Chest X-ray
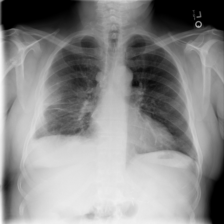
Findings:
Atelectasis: negative
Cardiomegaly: negative
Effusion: positive
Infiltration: negative
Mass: negative
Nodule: negative
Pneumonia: negative
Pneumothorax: negative
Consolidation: negative
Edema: negative
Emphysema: negative
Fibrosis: negative
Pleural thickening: positive
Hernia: negative